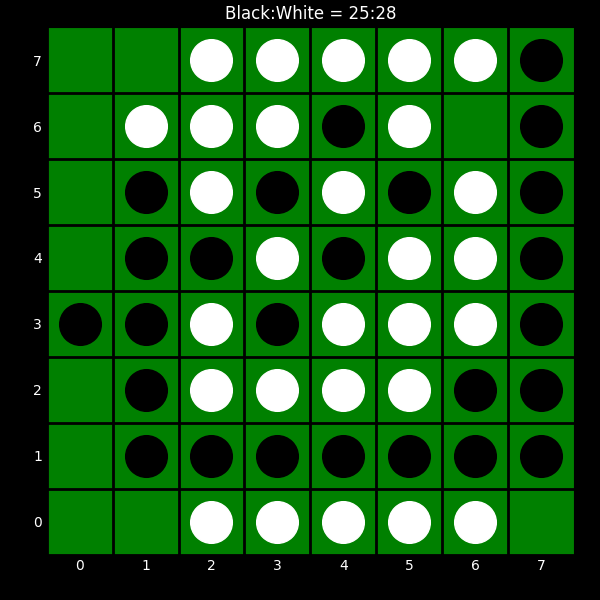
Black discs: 25
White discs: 28